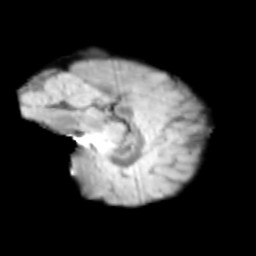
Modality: T2w
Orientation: sagittal
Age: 11
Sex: male
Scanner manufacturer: siemens
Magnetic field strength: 3 T
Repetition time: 3.8 s
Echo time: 0.07 s